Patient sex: M
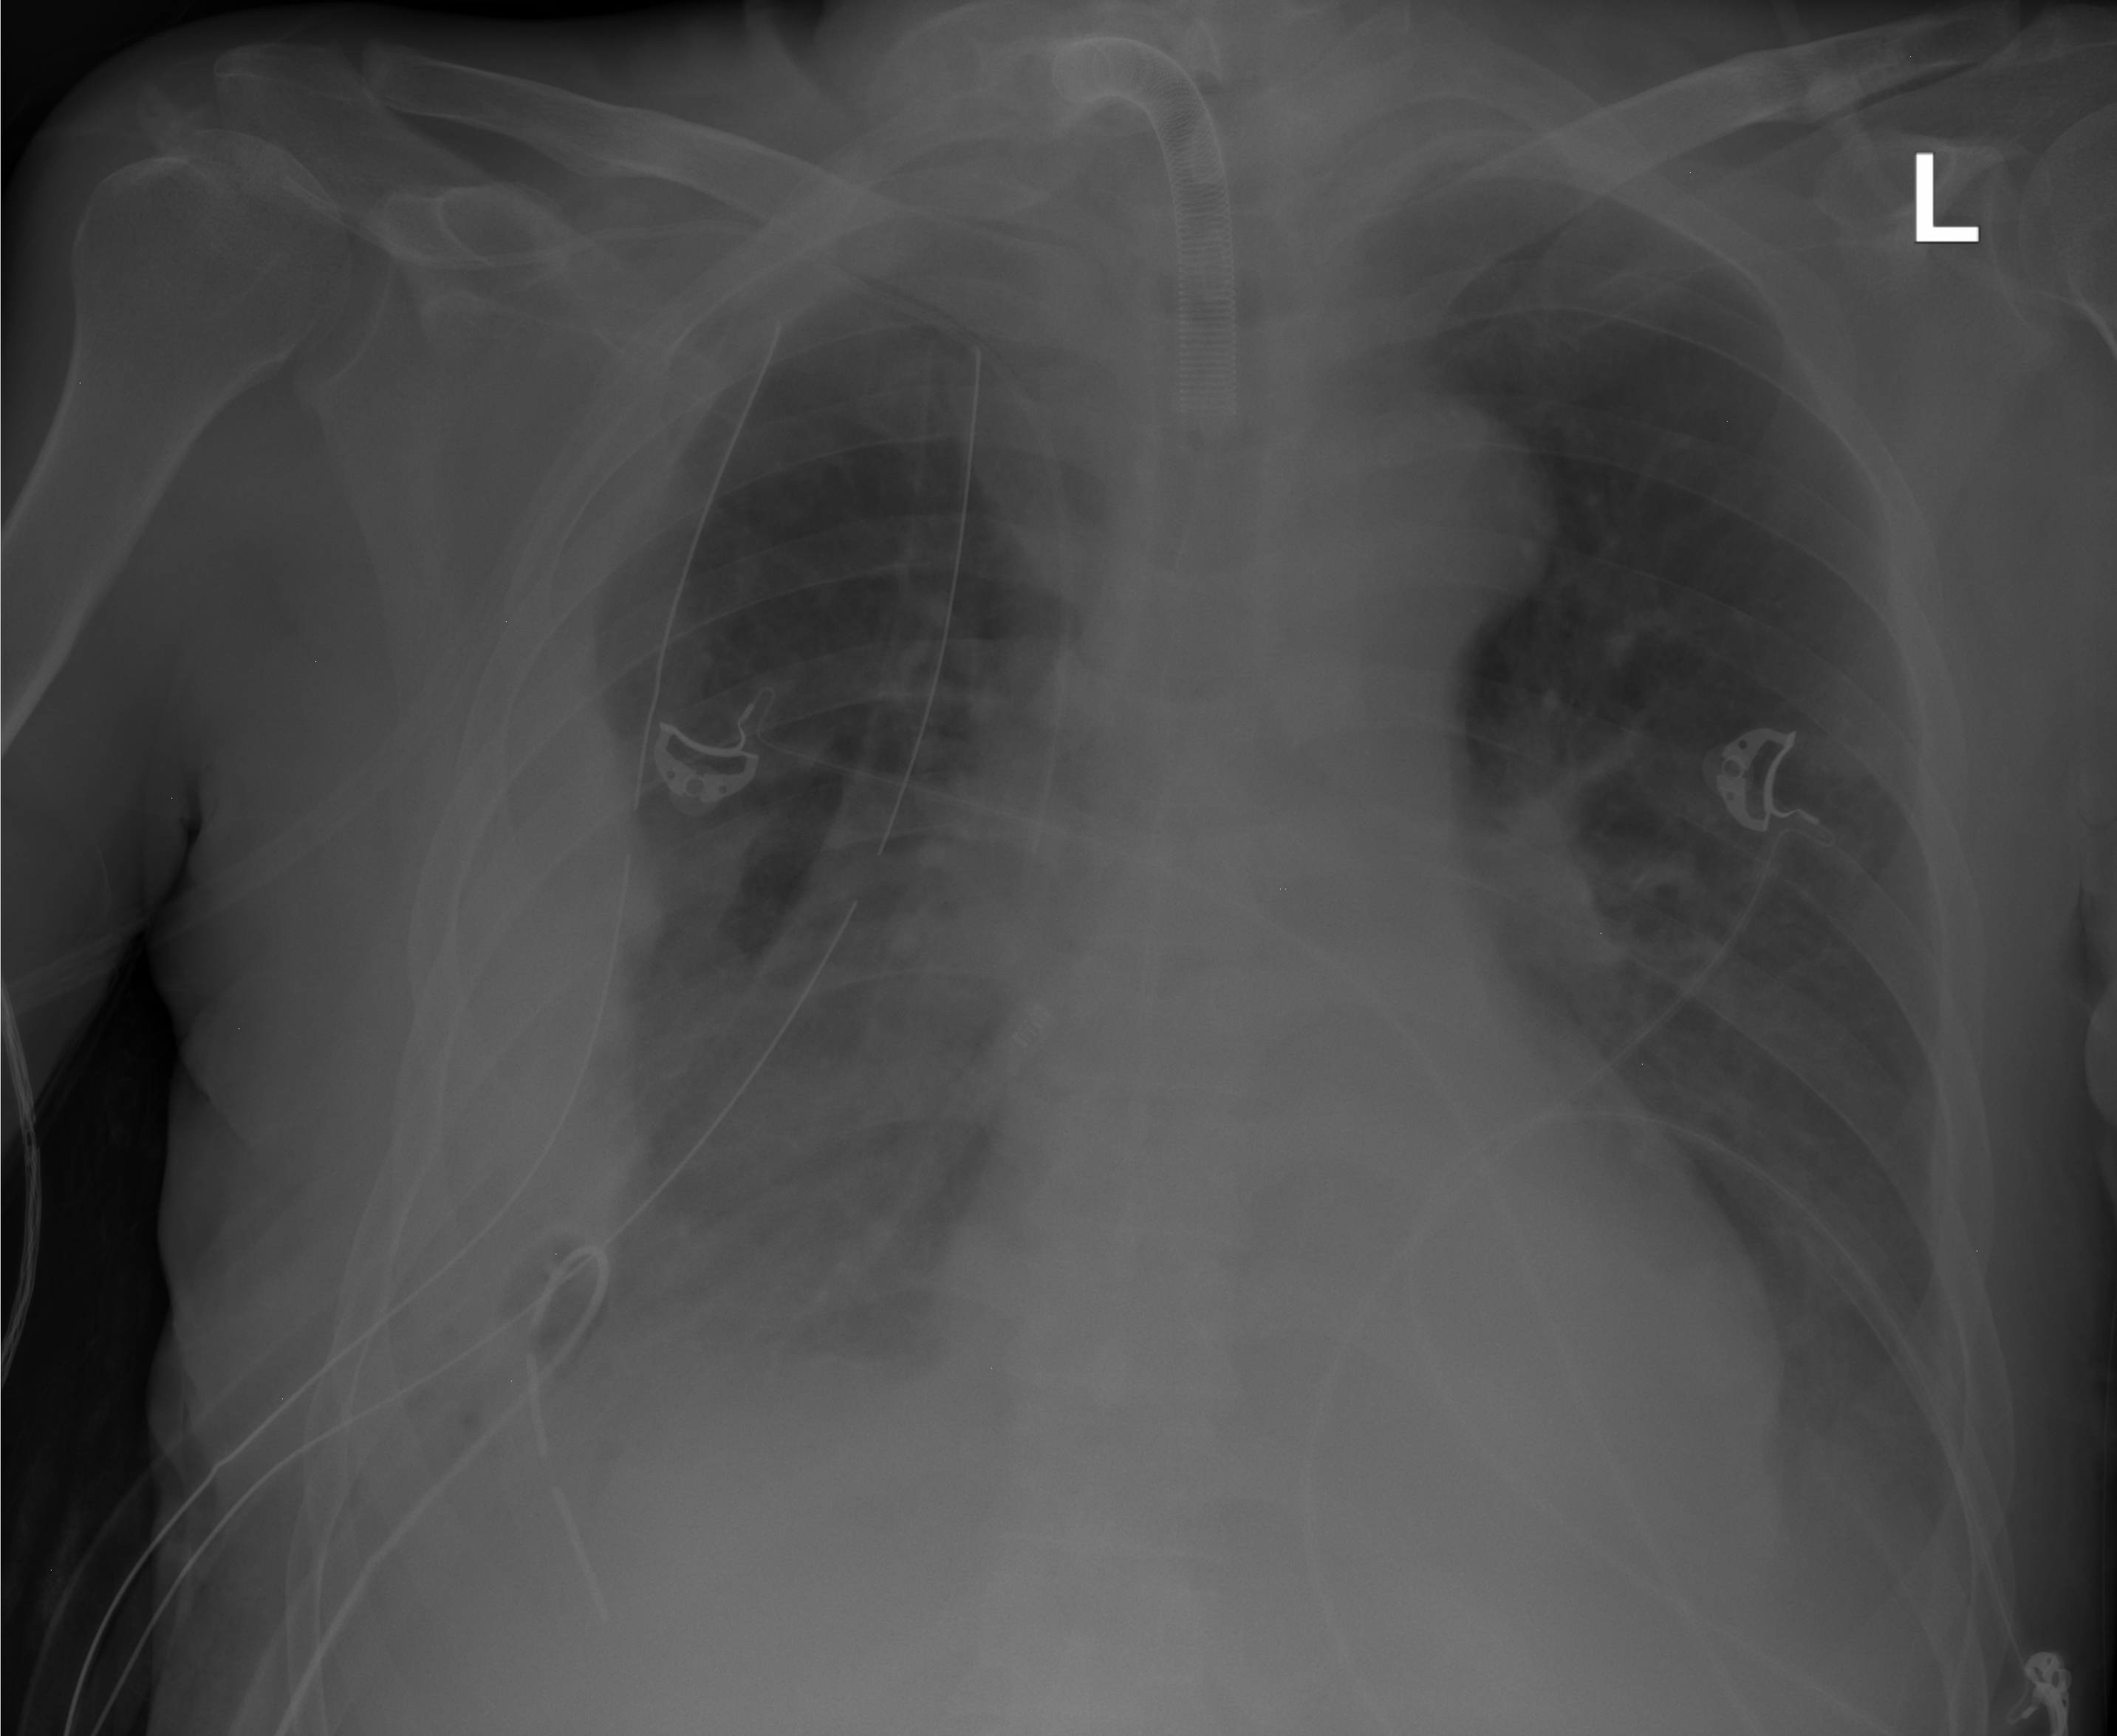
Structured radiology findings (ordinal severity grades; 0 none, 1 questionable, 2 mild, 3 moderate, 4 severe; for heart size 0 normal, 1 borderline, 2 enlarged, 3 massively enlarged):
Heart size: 0
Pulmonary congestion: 2
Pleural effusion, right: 3
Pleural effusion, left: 2
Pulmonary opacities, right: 2
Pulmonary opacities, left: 0
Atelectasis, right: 3
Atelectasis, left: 2